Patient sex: M
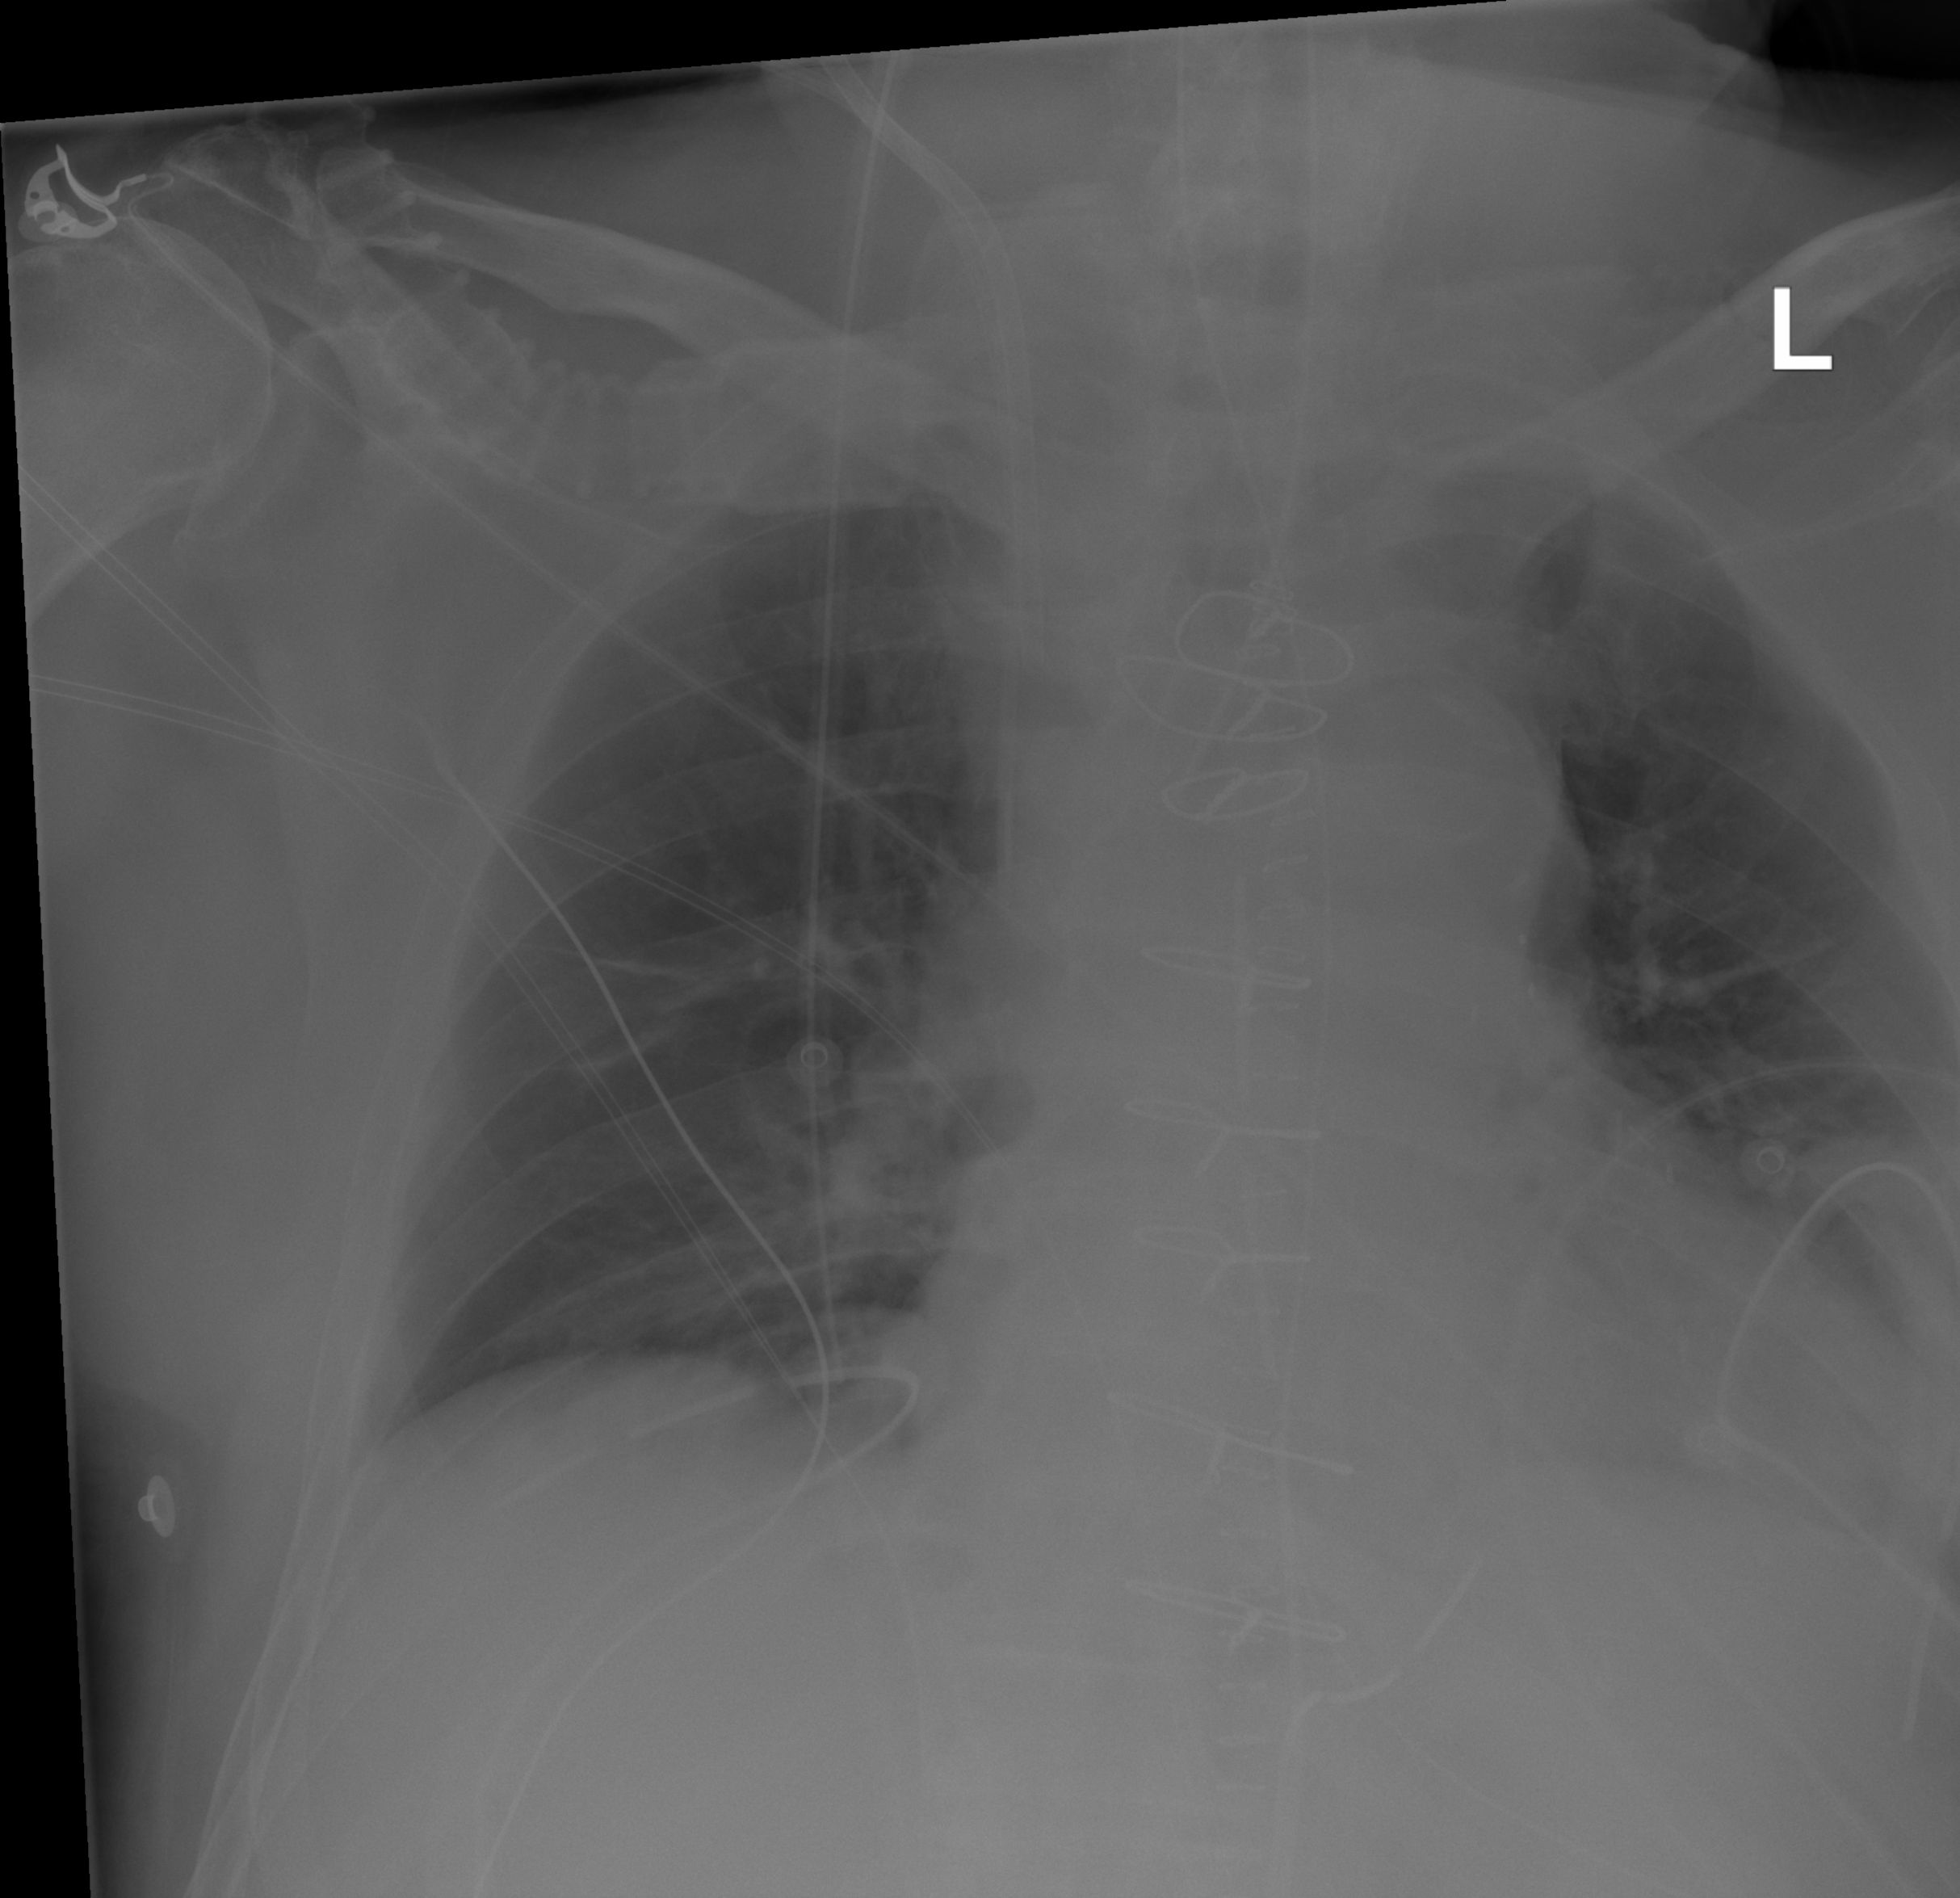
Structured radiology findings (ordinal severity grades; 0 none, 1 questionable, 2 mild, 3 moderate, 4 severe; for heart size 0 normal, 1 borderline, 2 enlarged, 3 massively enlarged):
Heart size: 2
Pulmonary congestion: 0
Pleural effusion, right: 0
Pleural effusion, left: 0
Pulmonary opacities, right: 0
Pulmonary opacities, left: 0
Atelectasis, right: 2
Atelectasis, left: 2